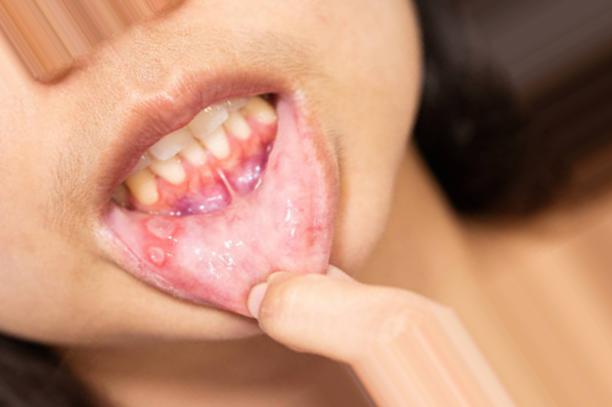
Condition: Mouth Ulcer